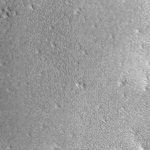
Label: no_change